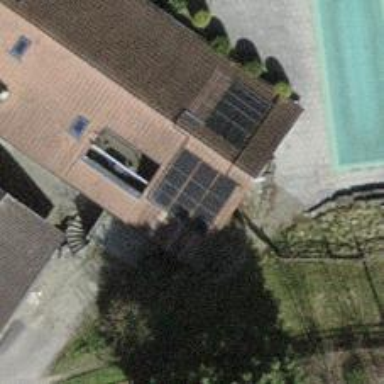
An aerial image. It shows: Solar power generator using photovoltaic panels.